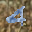
Label: 4